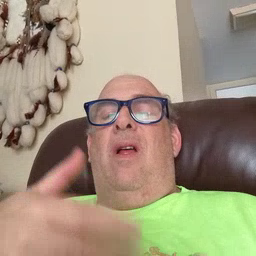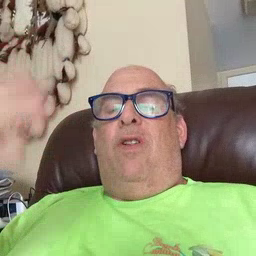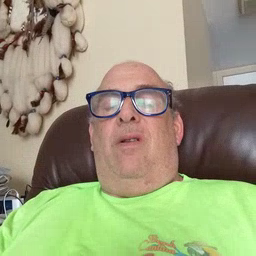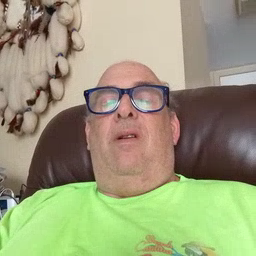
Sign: every